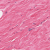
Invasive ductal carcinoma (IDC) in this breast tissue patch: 0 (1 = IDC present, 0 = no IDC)